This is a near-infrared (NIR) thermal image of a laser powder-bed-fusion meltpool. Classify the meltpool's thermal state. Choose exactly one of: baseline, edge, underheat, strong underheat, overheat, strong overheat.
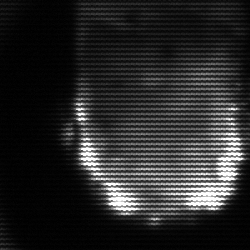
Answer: baseline